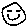
Label: smiley face